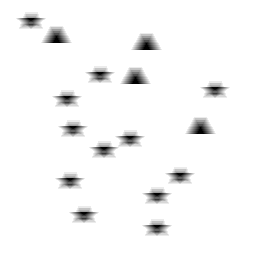
Squares: 0
Triangles: 4
Stars: 12
Total shapes: 16